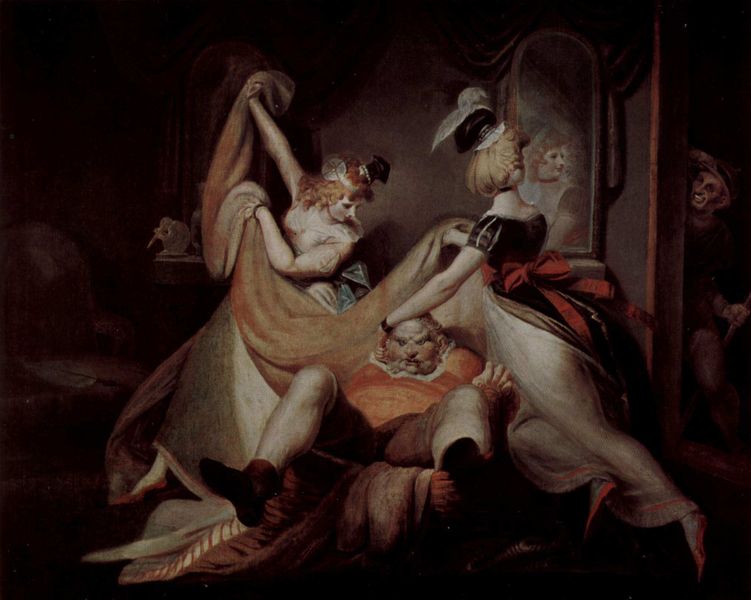
Titel: Falstaff im Wäschekorb
Künstler: Johann Heinrich Füssli
Standort: Zürich.
Institution: Kunsthaus
Schlagwörter: akt, blau, dunkel, feder, gemälde, gruppe, kampf, mann, nackt, schatten, umhang, weiß, frauen, menschen, braun, damen, frau, frisuren, hut, hüte, kleid, kleider, männer, nase, orange, raum, schwarz, stuhl, tisch, tür, zimmer, blick, rot, tuch, schleife, zylinder, alt, bart, blond, gesichter, wand, arm, arme, barock, federn, gesicht, kragen, leiche, mensch, messer, mord, pelz, horn, innenraum, spiegel, vorhang, spiegelung, gewand, haare, kostüm, sessel, sitzend, stoff, stoffe, tücher, decke, gewänder, innen, personen, prostituierte, schleifen, theater, tänzerinnen, england, locken, genre, skulptur, beine, perücke, schwung, bein, füße, schrank, liegen, sitz, alter mann, schuhe, zuschauer, farbe, romantik, querformat, karikatur, dick, polster, weiber, realistisch, vergnügen, finster, glatze, goya, umkleide, bett, bettdecke, korb, schlafzimmer, socken, bauch, laken, knie, liegend, masche, tor, gestalt, reflexion, fett, lachen, rothaarig, spiel, karos, maske, narr, schönheit, blondine, blonde, hässlich, stiefel, dämon, lustig, österreich, variete, wanne, armband, rote haare, teufel, lust, dolch, rothaarige, kostüme, versteck, naturalistisch, hörner, wien, schränkchen, perücken, schauspieler, verstecken, hinterhalt, sexy, karneval, harlekin, schelm, ingres, kapuze, fratze, schalk, decken, schue, nutte, spanner, lauscher, plane, füssli, bordell, puff, verrat, draperien, huren, fallend, nutten, scherz, shakespeare, dekadenz, frivol, schauspielerinnen, schelmisch, dicker, lauscherin, shleife, sartir, wabbe, menscchen, sscchuhe